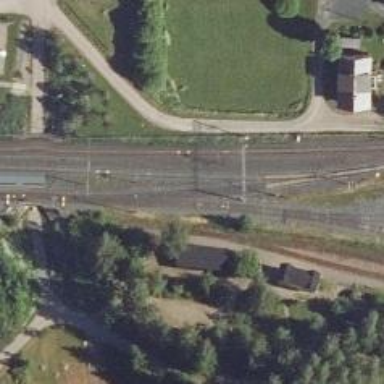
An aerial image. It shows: Rail siding with electrified contact lines for trains.